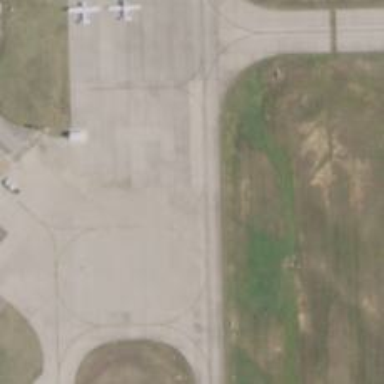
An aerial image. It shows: Image of taxiway at airport.